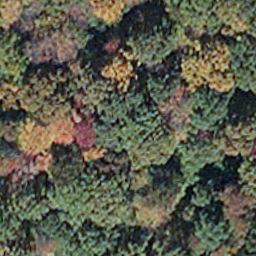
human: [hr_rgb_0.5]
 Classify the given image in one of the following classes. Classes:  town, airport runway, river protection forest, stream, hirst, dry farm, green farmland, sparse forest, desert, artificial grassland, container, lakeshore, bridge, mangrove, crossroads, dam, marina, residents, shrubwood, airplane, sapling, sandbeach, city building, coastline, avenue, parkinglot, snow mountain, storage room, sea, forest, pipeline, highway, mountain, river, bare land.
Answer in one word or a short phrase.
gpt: mangrove